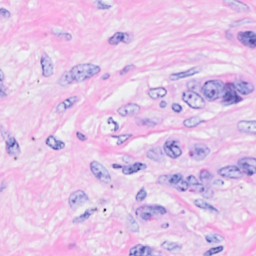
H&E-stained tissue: Breast